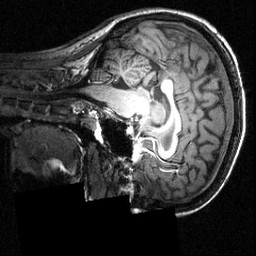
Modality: T1w
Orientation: sagittal
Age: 21
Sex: female
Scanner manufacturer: siemens
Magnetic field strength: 3.951 T
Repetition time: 1.5 s
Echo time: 0.00335 s